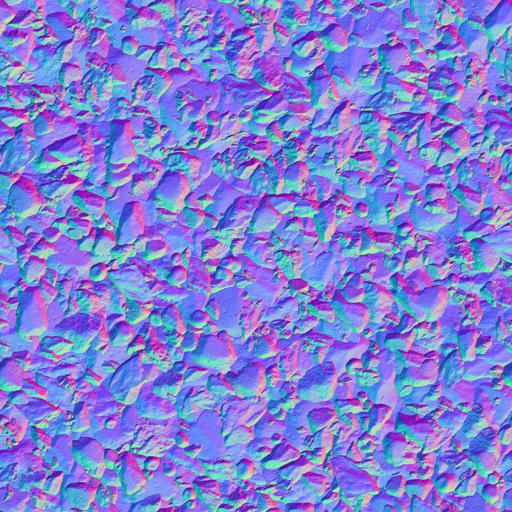
rock rocks stone stones